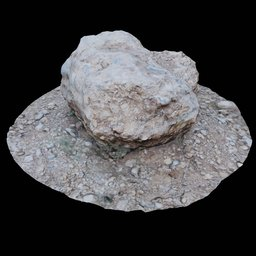
Label: nature